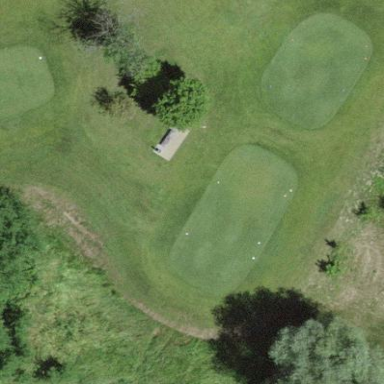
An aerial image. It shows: Golf tee.